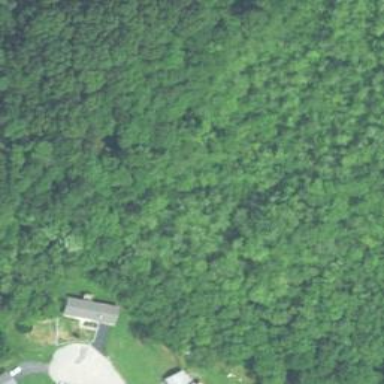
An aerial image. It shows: Mixed leaf woodland.